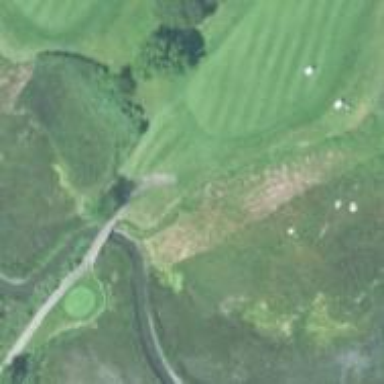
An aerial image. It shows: Pathway for golfing.